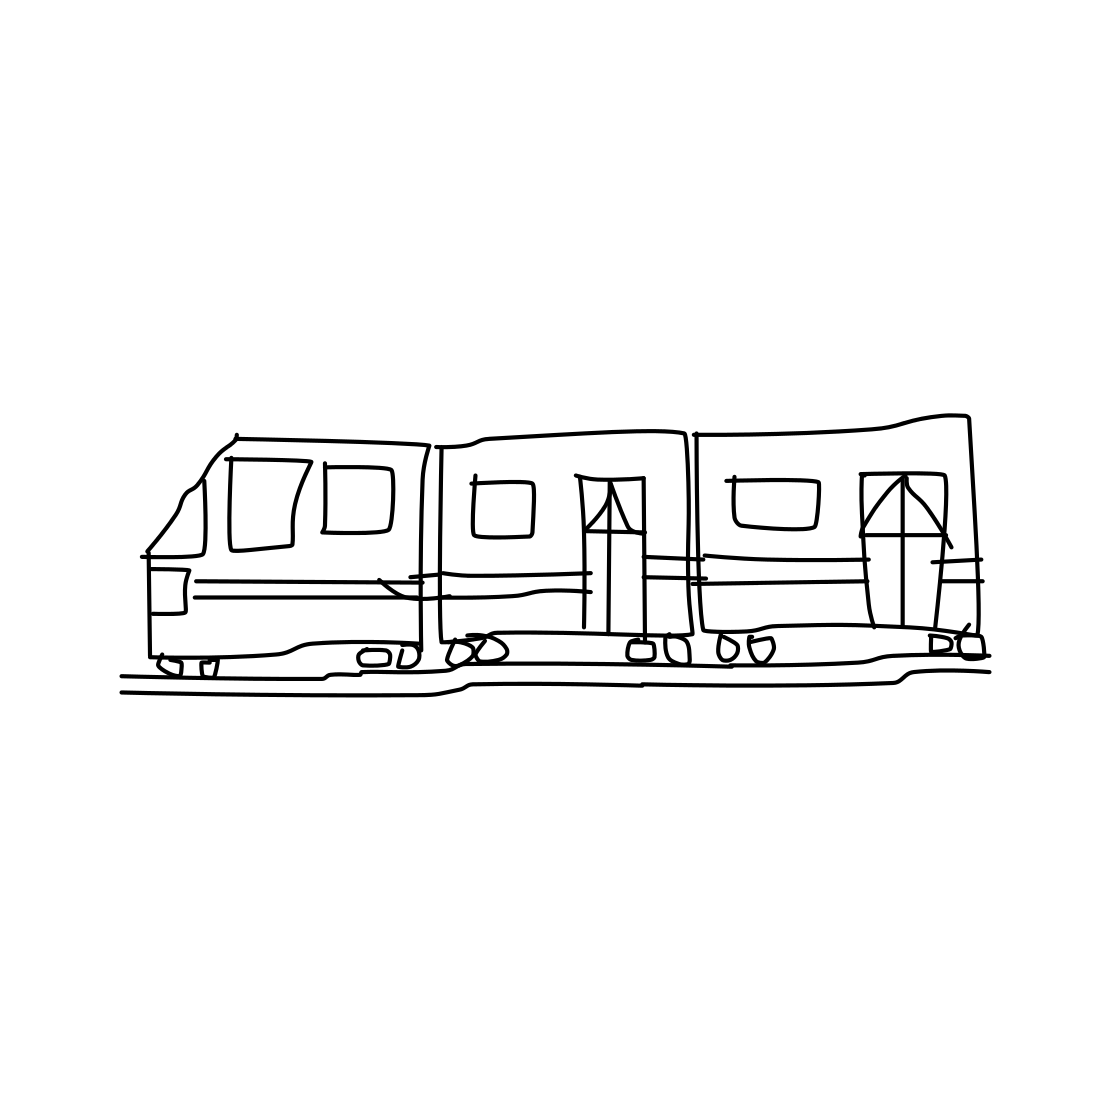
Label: train